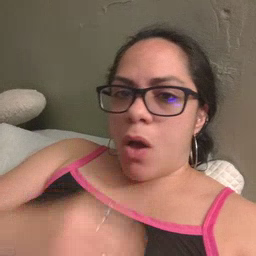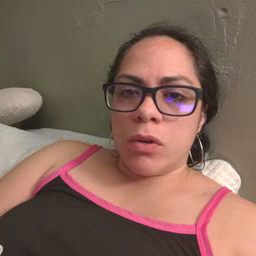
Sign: flower